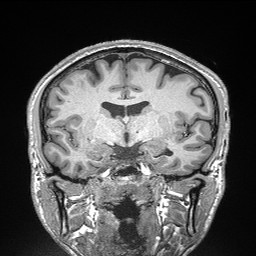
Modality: T1w
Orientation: sagittal
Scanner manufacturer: siemens
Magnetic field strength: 3 T
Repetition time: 2.3 s
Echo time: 0.00298 s